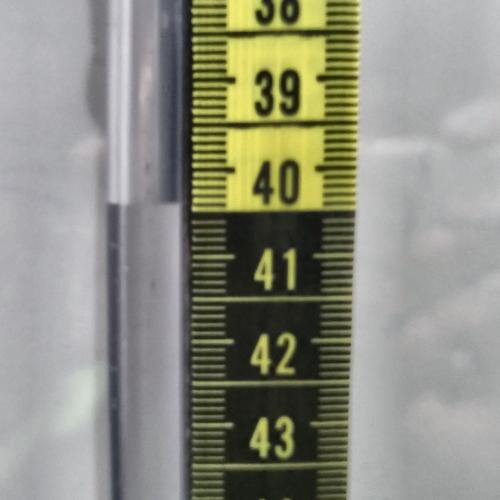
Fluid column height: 40.4 cm